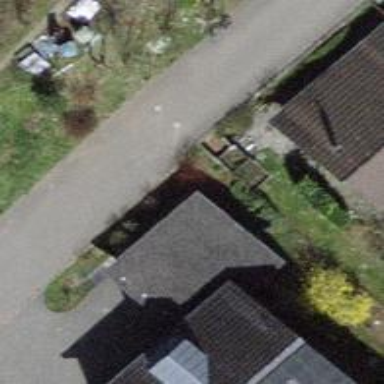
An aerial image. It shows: Garage building.